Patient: sex F, age 58
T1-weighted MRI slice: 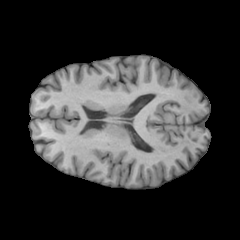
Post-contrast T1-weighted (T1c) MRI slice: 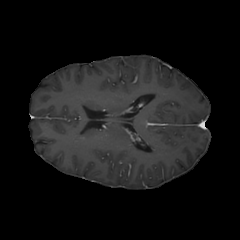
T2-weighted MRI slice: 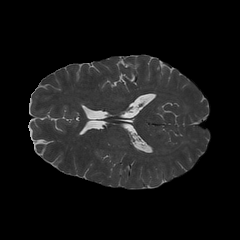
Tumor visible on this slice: no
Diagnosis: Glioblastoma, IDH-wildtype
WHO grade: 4